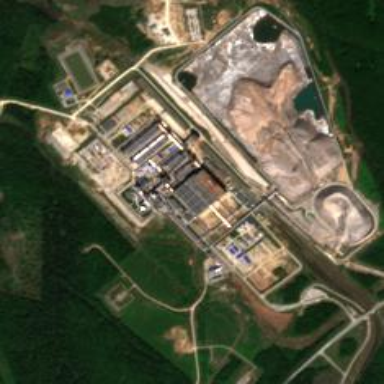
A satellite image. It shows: Industrial area used for mining operations.